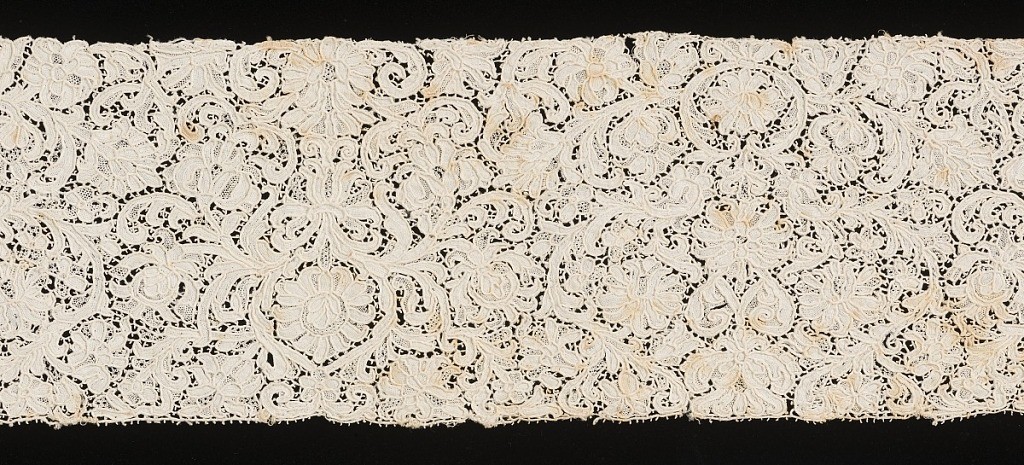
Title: Band
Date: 17th century
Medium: linen Technique: punto in aria needle lace
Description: Border of small scale floral and foliated forms in intricate repeat designs. Patterns connected by brides picotées and outlined by cordonnet.